Question: i want to round the border of element and move up the right element is here my code and i want to make this like showing in image, i have made the borders right rounded but i can not round left border and i have used pseudo class for rounding the left borders
'''
div {
position: relative;
text-align: center;
width: 150px;
color: #256060;
margin: auto;
}
p {
position: relative;
margin: 0;
}
p:first-child {
border-top: solid #256060;
}
p:last-child {
border-bottom: solid #256060;
}
p:nth-child(odd) {
border-top: solid #256060;
border-bottom: solid #256060;
border-right: solid #256060;
border-top-right-radius: 15px;
border-bottom-right-radius: 15px;
}
p:nth-child(even) {}
p:nth-child(even):before {
content: '';
position: absolute;
border-left: solid;
left: -15%;
bottom: 0;
top: 0;
border-top: solid;
border-bottom: solid;
border-top-left-radius: 25px;
border-bottom-left-radius: 25px;
width: 20px;
height: 15px;
}
'''
'''
<div>
<p> Rounded List </p>
<p> Rounded List </p>
<p> Rounded List </p>
<p> Rounded List </p>
<p> Rounded List </p>
</div>
'''

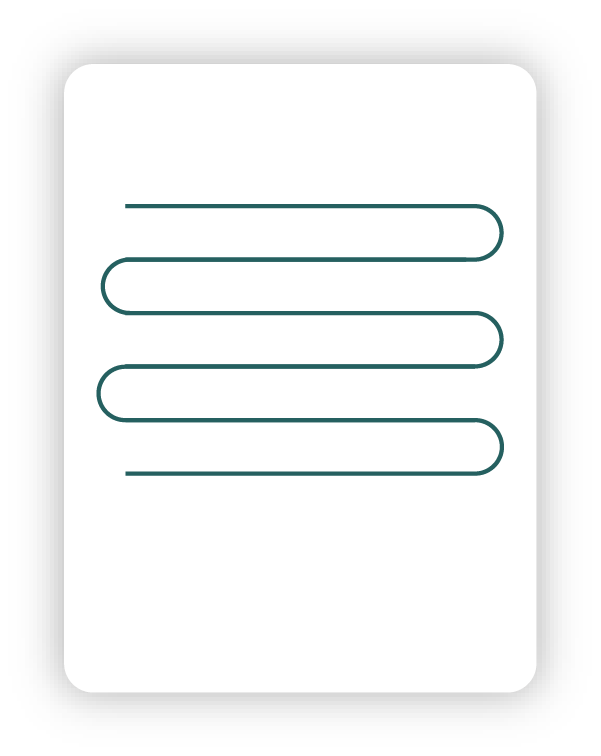
Answer: You can simplify your logic like below:
'''
div {
text-align: center;
width: 150px;
color: #256060;
margin: auto;
}
p {
position: relative;
margin:-3px 0;
padding:8px 0;
}
p::before {
content:"";
position:absolute;
top:0;
bottom:0;
left:15px;
right:0;
border:3px solid;
border-left:none;
border-radius: 0 15px 15px 0;
}
p:nth-child(even)::before {
transform:scaleX(-1);
transform-origin:calc(50% - 15px/2) 50%
}
'''
'''
<div>
<p> Rounded List </p>
<p> Rounded List </p>
<p> Rounded List </p>
<p> Rounded List </p>
<p> Rounded List </p>
</div>
'''
Also like below:
'''
div {
text-align: center;
width: 150px;
color: #256060;
margin: auto;
}
p {
position: relative;
margin:-3px 0;
padding:8px 0;
}
p::before {
content:"";
position:absolute;
top:0;
bottom:0;
left:0;
right:0;
border:3px solid;
border-radius: 15px;
clip-path:polygon(15px 0,100% 0,100% 100%,15px 100%);
}
p:nth-child(even)::before {
transform:scaleX(-1);
}
'''
'''
<div>
<p> Rounded List </p>
<p> Rounded List </p>
<p> Rounded List </p>
<p> Rounded List </p>
<p> Rounded List </p>
</div>
'''
Still another optimization to avoid the negative margin:
'''
div {
text-align: center;
width: 150px;
color: #256060;
margin: auto;
}
p {
position: relative;
margin:0;
padding:8px 0;
}
p::before {
content:"";
position:absolute;
top:0;
bottom:0;
left:0;
right:0;
box-shadow:
0 0 0 1.5px,
0 0 0 1.5px inset;
border-radius: 15px;
clip-path:polygon(15px -100%,200% -100%,200% 200%,15px 200%);
}
p:nth-child(even)::before {
transform:scaleX(-1);
}
'''
'''
<div>
<p> Rounded List </p>
<p> Rounded List </p>
<p> Rounded List </p>
<p> Rounded List </p>
<p> Rounded List </p>
</div>
'''
And without pseudo element but without transparency too:
'''
div {
text-align: center;
width: 150px;
color: #256060;
margin: auto;
}
p {
position: relative;
margin:-3px 0;
padding:8px 0;
border-radius:15px;
border:3px solid transparent;
background:
linear-gradient(#fff,#fff) padding-box,
linear-gradient(to var(--d,left),transparent 15px, currentColor 0) border-box;
}
p:nth-child(odd) {
--d:right;
}
'''
'''
<div>
<p> Rounded List </p>
<p> Rounded List </p>
<p> Rounded List </p>
<p> Rounded List </p>
<p> Rounded List </p>
</div>
'''